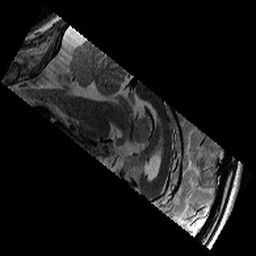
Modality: T2w
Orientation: sagittal
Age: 12
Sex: male
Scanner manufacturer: siemens
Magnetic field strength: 3 T
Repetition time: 9.23 s
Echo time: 0.067 s